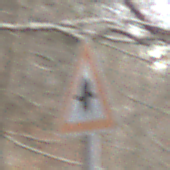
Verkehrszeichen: Vorfahrt
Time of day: MorningAfternoon
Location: Outdoor (Nature)
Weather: PartlyCloudy
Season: NotSpecified
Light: Natural